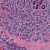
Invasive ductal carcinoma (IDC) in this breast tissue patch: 1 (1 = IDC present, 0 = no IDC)